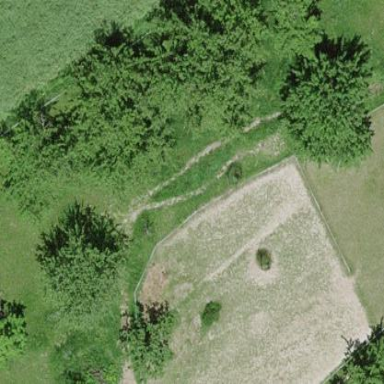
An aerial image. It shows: Orchard.